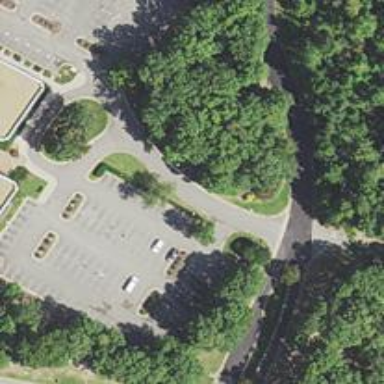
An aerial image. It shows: Parking area.